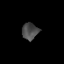
Tissue: prostate
Cell type: Fibroblasts
Senescence score: 0.7209
Nuclear area (px): 261
Mean DAPI intensity: 75.628